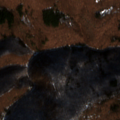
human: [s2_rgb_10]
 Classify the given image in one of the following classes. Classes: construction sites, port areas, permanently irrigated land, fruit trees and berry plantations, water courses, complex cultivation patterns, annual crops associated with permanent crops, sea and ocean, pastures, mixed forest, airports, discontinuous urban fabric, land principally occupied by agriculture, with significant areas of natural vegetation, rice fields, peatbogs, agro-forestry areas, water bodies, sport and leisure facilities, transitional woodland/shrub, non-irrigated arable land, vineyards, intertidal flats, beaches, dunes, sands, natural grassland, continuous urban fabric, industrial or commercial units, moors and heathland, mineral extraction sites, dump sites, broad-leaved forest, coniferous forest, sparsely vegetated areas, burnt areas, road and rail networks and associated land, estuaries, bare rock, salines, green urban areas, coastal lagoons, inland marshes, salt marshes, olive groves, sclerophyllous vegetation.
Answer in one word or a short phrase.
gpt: broad-leaved forest